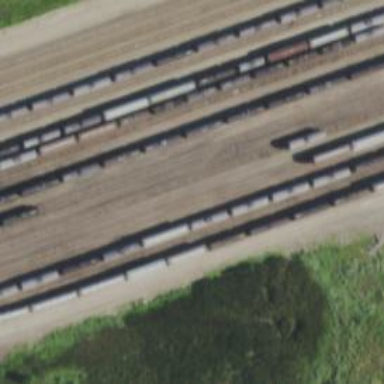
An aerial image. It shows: Railway yard in service.